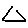
Label: triangle